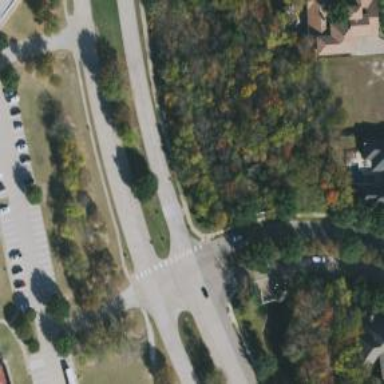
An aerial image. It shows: Secondary road with separate sidewalk.